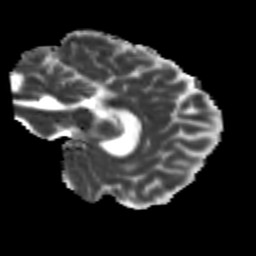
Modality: MD
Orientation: sagittal
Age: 21
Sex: male
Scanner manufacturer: siemens
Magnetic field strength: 3 T
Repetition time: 3.5 s
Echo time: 0.104 s